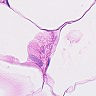
Metastatic tissue present: no